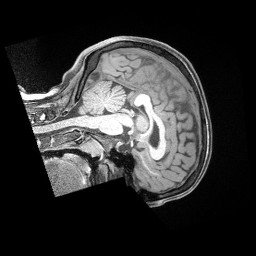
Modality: T1w
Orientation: sagittal
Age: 34
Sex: female
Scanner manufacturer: siemens
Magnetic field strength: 3 T
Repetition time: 2 s
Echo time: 0.00211 s